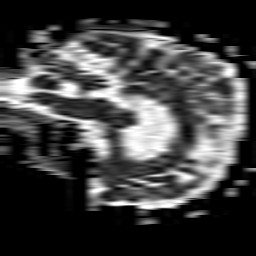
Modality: ADC
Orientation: sagittal
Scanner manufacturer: philips
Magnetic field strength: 1.5 T
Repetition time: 3.512 s
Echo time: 0.07039 s